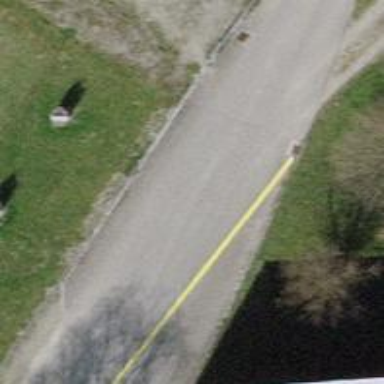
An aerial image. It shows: Cycleway.